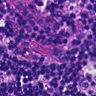
Metastatic tissue present: no